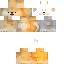
A female animal skin with pale skin, wearing blonde bald dressed in a orange robe top and brown pants, featuring a closed mouth.